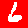
Digit: 6